Question: When I go to set the Image on a regular 'Button', and get to the Select Resource dialog, I can select an imported resource, but the preview does not show up. This is true for all of the imported resource images, not just one of them. If I try to go on and hit OK, it still says "(None)" in the Image property of the 'Button'.
I've tried deleting the resource files and re-importing, both from the Select Resource dialog, and from Project Settings -> Resources. Under Project Settings -> Resources, the images show up just fine. All of the images are PNG's and were previously working yesterday.
Any suggestions?

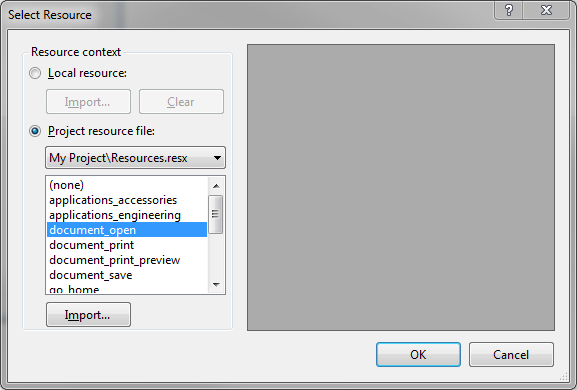
Answer: I was able to resolve this by doing the following:
- - '*.Designer.vb'- - -